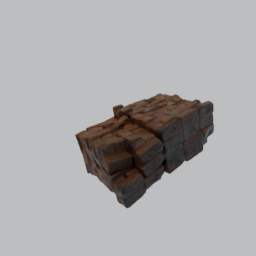
Label: architecture